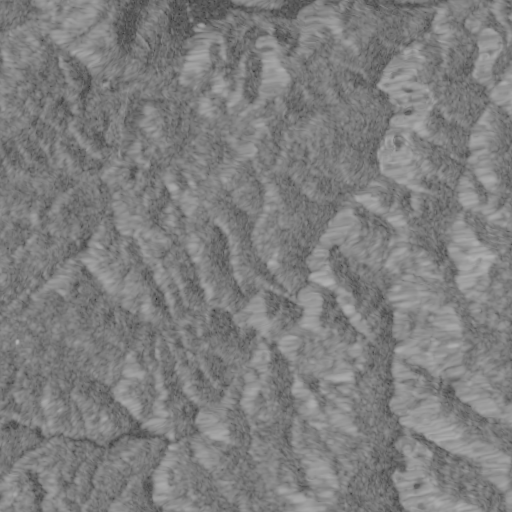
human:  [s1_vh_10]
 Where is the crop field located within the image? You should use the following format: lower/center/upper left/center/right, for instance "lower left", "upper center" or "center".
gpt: The crop field is located in the lower right of the image.
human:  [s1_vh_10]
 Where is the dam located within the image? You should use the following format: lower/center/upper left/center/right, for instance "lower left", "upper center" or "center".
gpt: The dam is located in the lower center of the image.
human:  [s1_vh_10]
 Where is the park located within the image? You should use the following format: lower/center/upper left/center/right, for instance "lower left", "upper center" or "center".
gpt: The park is located in the upper center of the image.
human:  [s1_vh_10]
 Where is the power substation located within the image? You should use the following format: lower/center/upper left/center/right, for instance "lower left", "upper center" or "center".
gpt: The power substation is located in the upper left of the image.
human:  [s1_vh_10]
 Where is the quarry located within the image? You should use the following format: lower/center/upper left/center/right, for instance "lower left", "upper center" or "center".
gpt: The quarry is located in the upper left of the image.
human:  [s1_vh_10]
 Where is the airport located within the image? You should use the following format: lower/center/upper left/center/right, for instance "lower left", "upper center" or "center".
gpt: There is no airport in the image.

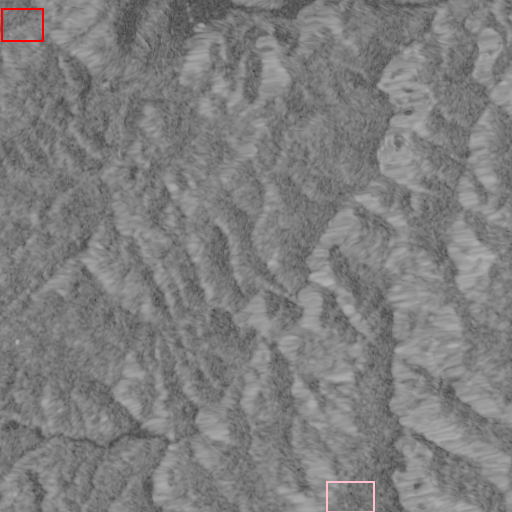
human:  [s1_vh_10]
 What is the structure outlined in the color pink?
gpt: The structure outlined in pink is a crop field.
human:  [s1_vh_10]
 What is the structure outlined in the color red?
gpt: The structure outlined in red is a quarry.
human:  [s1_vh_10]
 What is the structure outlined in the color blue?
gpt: There is no blue outline.